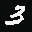
Label: 3